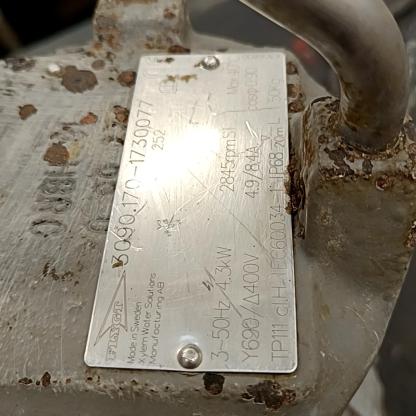
Klasa: tabliczka-znamionowa